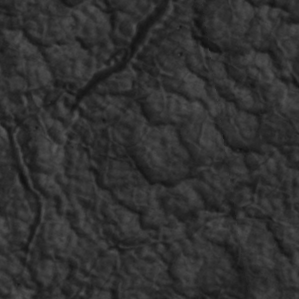
Label: non_frost